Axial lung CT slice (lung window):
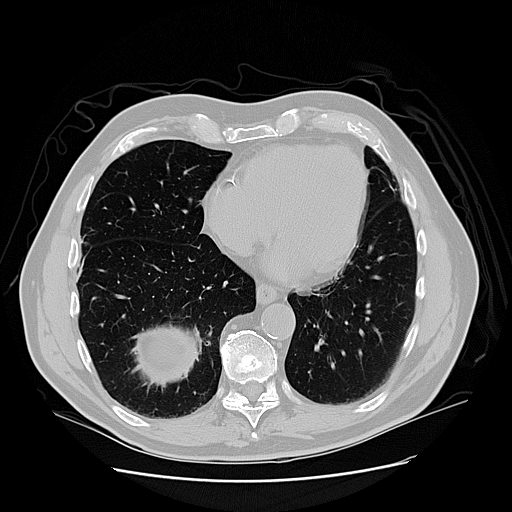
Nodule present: no